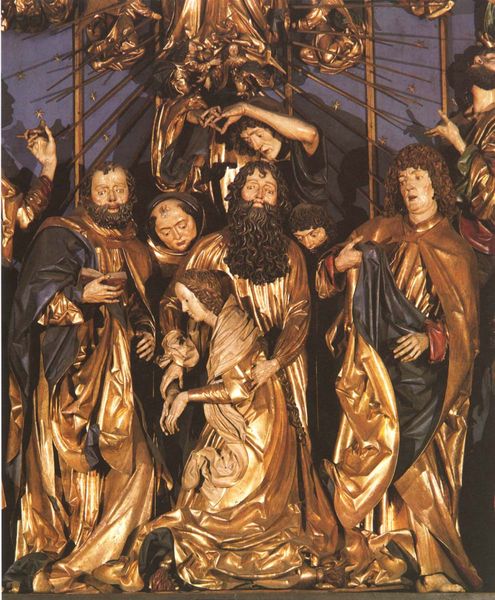
Titel: Hochaltar
Künstler: Veit Stoß
Standort: Krakau (Kraków), Marienkirche (EU - PL)
Schlagwörter: blau, mann, umhang, ausschnitt, frau, holz, männer, wolke, bart, arme, falten, halten, vollbart, hände, gold, gotik, engel, detail, eva, buch, strahlen, knien, beten, altar, hochaltar, heilige, jünger, heilig, maria, petrus, josef, ottonisch, apostel, evangelist, hochmittelalter, karolingisch, kniene, figunren